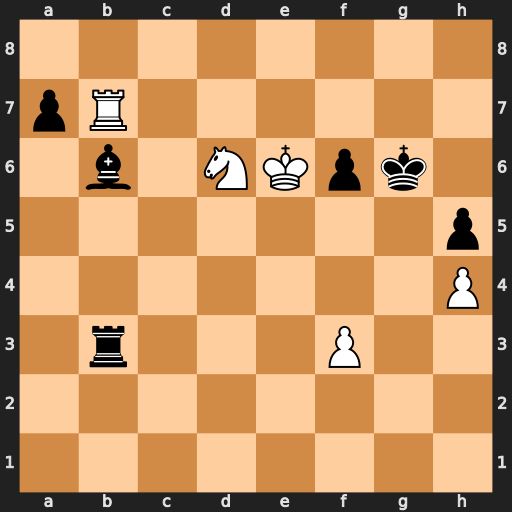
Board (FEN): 8/pR6/1b1NKpk1/7p/7P/1r3P2/8/8
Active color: w
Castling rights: -
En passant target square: -
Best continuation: Nf5 Re3+ Nxe3